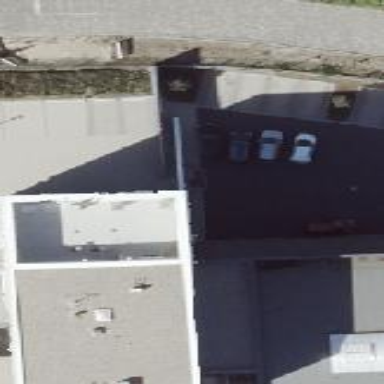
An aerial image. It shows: Office building.